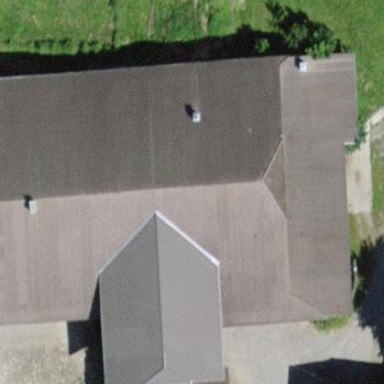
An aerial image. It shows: Farm building.